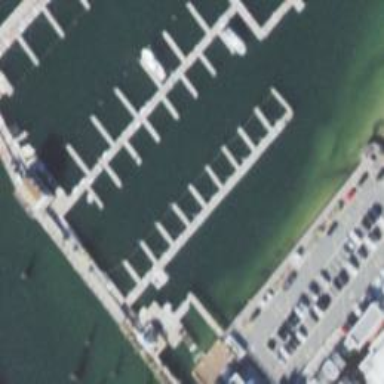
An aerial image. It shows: Man-made pier.